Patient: sex M, age 51
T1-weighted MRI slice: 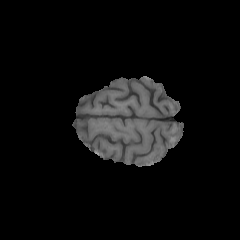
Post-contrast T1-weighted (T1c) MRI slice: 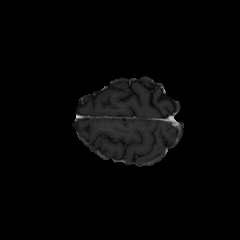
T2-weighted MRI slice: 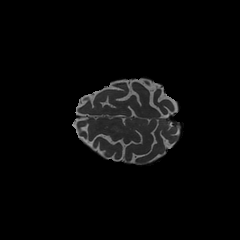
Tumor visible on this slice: no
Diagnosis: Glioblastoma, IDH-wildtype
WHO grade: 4